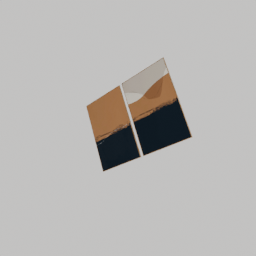
Label: decoration